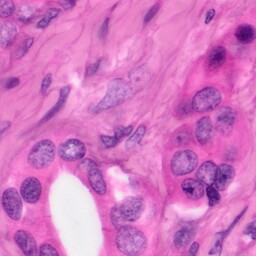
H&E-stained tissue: Pancreatic